Aerial crown-view tile of a tropical tree (Barro Colorado Island, Panama), acquired 20250915:
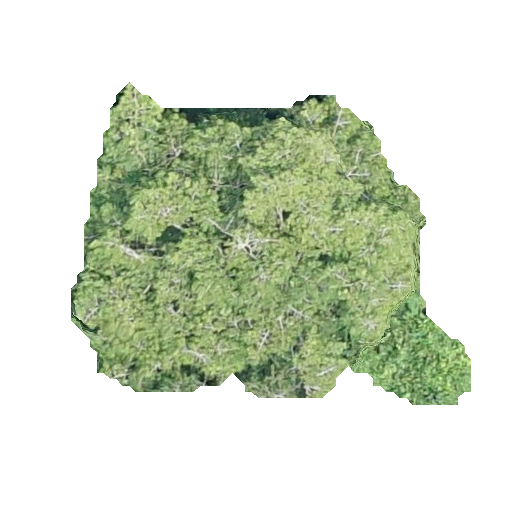
Species: Virola surinamensis
GBIF accepted scientific name: Virola surinamensis
Crown area: 133.484 m²